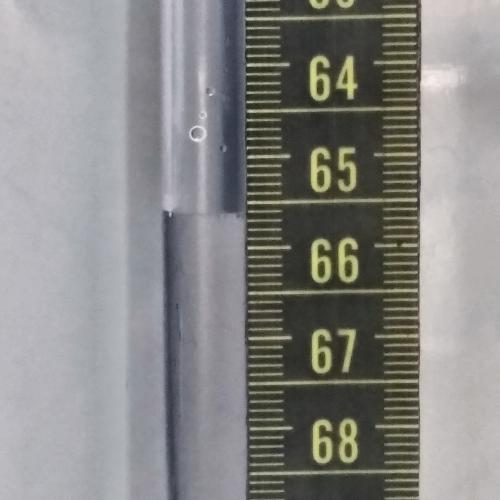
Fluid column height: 65.6 cm